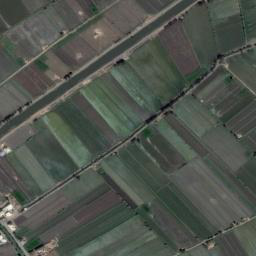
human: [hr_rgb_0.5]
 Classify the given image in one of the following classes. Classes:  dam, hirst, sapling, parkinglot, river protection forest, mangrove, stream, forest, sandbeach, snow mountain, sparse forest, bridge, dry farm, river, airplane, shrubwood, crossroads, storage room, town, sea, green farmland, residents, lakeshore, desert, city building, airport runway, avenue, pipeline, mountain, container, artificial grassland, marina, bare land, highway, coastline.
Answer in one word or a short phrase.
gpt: green farmland